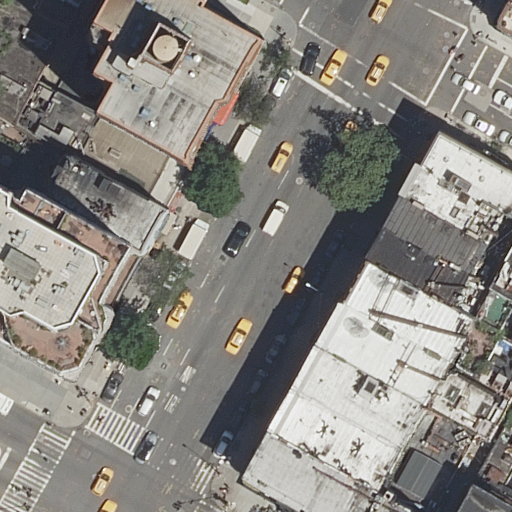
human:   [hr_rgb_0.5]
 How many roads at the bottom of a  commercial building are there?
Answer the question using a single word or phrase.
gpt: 0

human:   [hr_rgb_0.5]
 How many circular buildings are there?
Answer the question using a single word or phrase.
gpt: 0

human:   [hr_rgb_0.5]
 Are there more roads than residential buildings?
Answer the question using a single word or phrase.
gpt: no

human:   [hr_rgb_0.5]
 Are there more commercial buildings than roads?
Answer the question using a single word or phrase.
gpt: no

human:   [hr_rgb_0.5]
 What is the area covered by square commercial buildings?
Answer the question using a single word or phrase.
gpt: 0m2

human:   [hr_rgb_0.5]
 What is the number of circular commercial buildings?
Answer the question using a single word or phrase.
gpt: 0

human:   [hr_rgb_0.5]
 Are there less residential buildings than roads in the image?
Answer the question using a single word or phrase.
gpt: no

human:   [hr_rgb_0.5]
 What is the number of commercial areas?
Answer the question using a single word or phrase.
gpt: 0

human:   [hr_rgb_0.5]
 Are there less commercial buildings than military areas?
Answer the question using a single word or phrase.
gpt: no

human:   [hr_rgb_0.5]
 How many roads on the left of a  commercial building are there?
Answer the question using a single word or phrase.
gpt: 0

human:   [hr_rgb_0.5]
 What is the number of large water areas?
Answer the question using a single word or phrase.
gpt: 0

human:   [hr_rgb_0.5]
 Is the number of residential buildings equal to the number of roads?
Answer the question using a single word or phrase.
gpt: no

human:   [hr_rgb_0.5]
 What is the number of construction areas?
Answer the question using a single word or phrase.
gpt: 0

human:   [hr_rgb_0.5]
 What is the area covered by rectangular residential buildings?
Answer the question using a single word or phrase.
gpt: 2032m2

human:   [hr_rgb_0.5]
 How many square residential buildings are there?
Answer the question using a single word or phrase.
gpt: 0

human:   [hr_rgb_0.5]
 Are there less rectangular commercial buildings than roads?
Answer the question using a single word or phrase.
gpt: yes

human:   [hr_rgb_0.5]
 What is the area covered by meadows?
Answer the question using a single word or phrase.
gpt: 0m2

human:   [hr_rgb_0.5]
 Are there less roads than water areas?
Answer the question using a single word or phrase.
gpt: no

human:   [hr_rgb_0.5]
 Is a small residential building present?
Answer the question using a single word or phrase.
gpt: yes

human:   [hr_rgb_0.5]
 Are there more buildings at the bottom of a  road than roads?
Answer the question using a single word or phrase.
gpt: yes

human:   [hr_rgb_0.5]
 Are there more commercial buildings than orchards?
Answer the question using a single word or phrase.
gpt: no

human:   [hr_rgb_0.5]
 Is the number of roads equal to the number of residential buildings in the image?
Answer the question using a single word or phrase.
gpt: no

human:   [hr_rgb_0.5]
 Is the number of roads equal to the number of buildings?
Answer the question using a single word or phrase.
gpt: no

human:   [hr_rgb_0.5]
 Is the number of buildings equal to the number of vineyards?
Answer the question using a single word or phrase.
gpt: no

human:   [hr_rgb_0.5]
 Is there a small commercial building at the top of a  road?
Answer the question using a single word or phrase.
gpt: no

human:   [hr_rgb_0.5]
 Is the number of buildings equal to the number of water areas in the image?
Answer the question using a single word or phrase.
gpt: no

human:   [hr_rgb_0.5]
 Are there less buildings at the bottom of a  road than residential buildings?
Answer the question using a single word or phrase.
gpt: yes

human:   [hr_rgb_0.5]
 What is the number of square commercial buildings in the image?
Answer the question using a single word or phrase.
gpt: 0

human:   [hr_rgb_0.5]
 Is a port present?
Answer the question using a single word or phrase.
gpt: no

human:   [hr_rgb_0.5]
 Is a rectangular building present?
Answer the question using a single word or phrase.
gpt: yes

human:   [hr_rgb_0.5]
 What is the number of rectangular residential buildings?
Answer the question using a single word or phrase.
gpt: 13

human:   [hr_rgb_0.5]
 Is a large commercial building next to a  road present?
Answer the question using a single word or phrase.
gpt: no

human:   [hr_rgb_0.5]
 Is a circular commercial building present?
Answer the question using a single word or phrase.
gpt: no

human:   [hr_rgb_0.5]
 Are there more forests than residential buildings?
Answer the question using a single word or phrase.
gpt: no

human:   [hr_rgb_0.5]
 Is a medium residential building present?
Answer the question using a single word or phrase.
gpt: yes

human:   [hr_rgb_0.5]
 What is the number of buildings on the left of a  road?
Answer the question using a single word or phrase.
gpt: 5